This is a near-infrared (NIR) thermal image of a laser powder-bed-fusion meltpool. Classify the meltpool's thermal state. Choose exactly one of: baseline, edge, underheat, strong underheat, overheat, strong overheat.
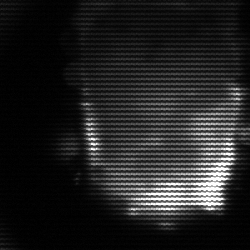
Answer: baseline